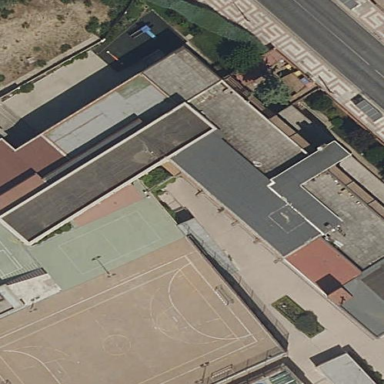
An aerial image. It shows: School.